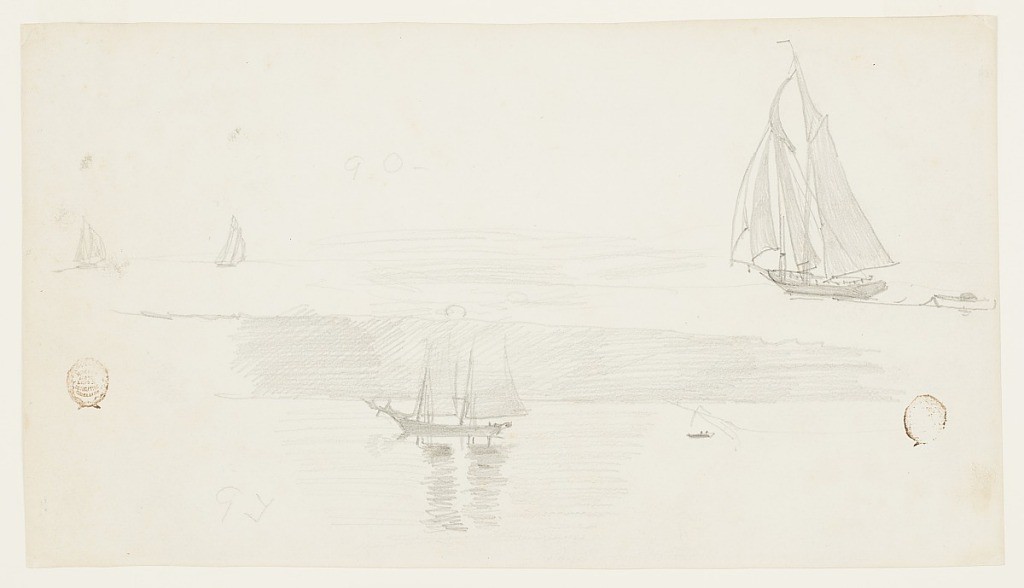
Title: Four Schooners
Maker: Winslow Homer, American, 1836–1910
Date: ca. 1880
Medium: Graphite on cold pressed paper
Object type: Drawing
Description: Horizontal sketches of four schooners, one shown on water with sun setting behind hills in the background; two dinghies.